Aerial crown-view tile of a tropical tree (Barro Colorado Island, Panama), acquired 20250124:
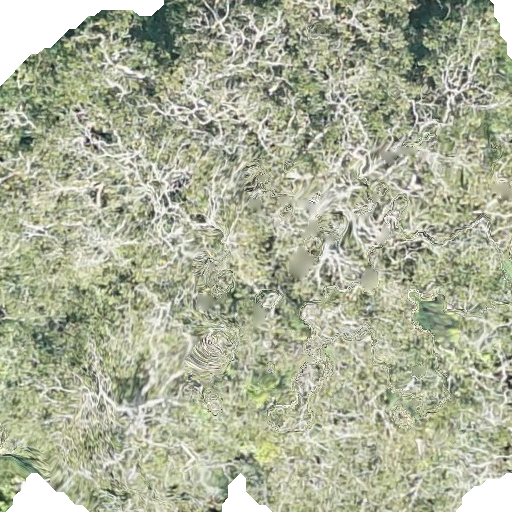
Species: Dipteryx oleifera
GBIF accepted scientific name: Dipteryx oleifera
Crown area: 510.678 m²